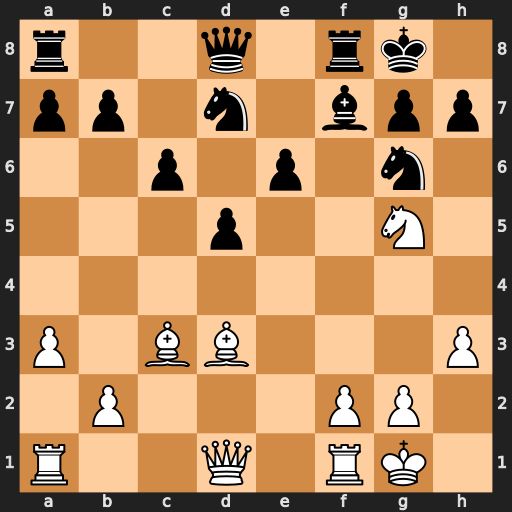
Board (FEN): r2q1rk1/pp1n1bpp/2p1p1n1/3p2N1/8/P1BB3P/1P3PP1/R2Q1RK1
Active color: w
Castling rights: -
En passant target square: -
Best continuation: Qh5 h6 Nxf7